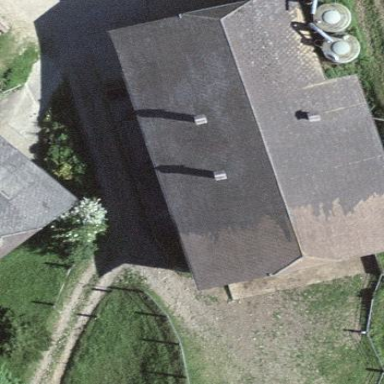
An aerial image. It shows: Barn.